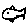
Label: fish